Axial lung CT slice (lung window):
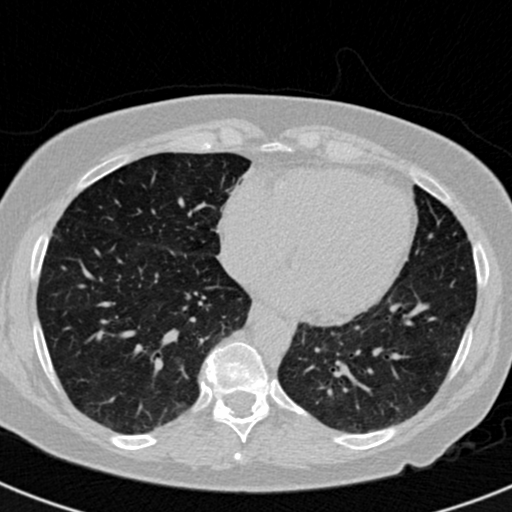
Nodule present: no